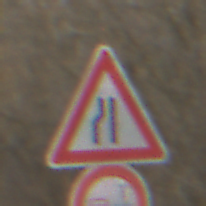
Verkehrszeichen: EinseitigVerengteFahrbahnLinks
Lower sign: VerbotUeberholenEinspurigeFahrzeuge
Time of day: MorningAfternoon
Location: Outdoor (Nature)
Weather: PartlyCloudy
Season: Winter
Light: Natural